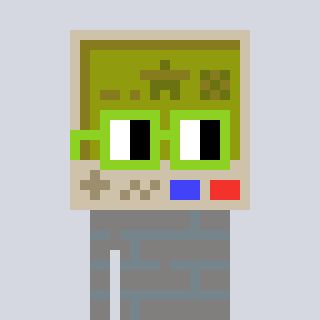
a pixel art character with square light green glasses, a gameboy-shaped head and a bluegrey-colored body on a cool background